Interaction volume radius: 5 \u00c5
Interaction volume height: 10 \u00c5
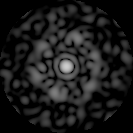
Disorder parameter: 0.7731